Question: I am having a performance issue when inserting some data in a mysql table.
The table has a bunch of columns, let's say DATE,A,B,C,D,E,F where DATE,A,B,C,D,E is the primary key. Every day, I insert 70k rows in that table (with a different date), and this table contains 18 million rows now. The method I use to insert the rows is just sending 70k INSERT queries.
The problem I am having is that the queries started to take a lot more time than they used to. Going from a few minutes to a few hours. I profiled the inserts and this is the charts I got:

A few strange facts:
1. Most queries take less than 2 ms to execute
2. The speed of slow queries increases linearly with the number of rows in the table for that date
3. This behavior only happens at night, after a bunch of processes have happened on the database. Inserting during the day is fast, so is weekends
4. The overall speed doesn't depend on what else is running on the database, in fact, nothing else is running on the database when this happens
5. There is nothing in the query that can explain that a query is fast or no, the fast ones are very similar to the slow one, and from one day to another are not the same set.
6. the behavior does not change from one day to the next.
Any idea what could cause this?
** Edit ** the columns in the index are in the following order:
'''
DATE NOT NULL,
DATE NOT NULL,
VARCHAR (10) NOT NULL,
VARCHAR (45) NOT NULL,
VARCHAR (45) NOT NULL,
VARCHAR (3) NOT NULL,
VARCHAR (45) NOT NULL,
DOUBLE NOT NULL,
VARCHAR (10) NOT NULL,
VARCHAR (45) NOT NULL,
VARCHAR (45) NOT NULL,
VARCHAR (45) NOT NULL,
'''
The Dates are either the same as today, or left empty, the double is always the same number (no clue who designed this table)
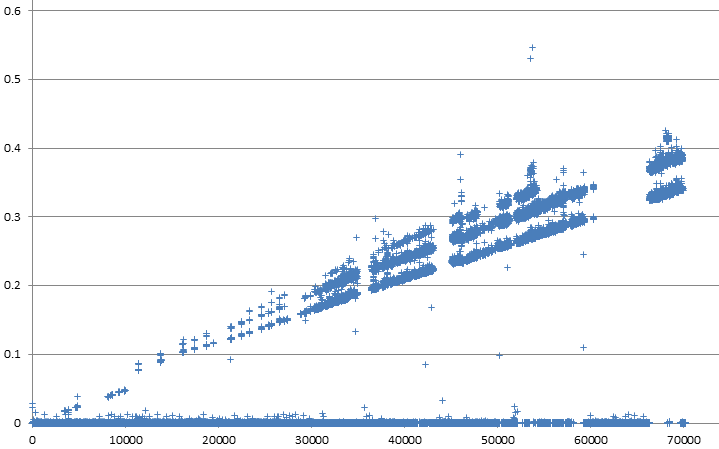
Answer: The short explanation is that you have an index that is non-incremental within the scope of a single day. Non-incremental indices are generally slower to insert/update because they will more often require rebalancing the index tree, and to a greater extent, than an incremental index.
To explain this further - assume the following schema:
'''
a (int) | b (varchar)
'''
And the index is '(a, b)'
Now we insert:
'''
1, 'foo'
2, 'bar'
3, 'baz'
'''
This will be quite fast because the index will append on each insert. Now lets try the following:
'''
100, 'foo'
100, 'bar'
100, 'baz'
'''
This won't quite be as fast since 'bar' needs to be inserted before 'foo', and 'baz' needs to insert between the other 2. This often requires the index to rewrite the tree to accomodate, and this 'rebalancing' act takes some time. The larger the components involved in the rebalancing (in this case, the subset where a=100), the more time it will take. Note that this rebalancing activity will only occur and , but not necessarily on each insert. This is because the tree will usually leave some room within the leaves for expansion. When the leaves runs out of room, it knows that it's time to rebalance.
In your case, since your index is primarily based on the current date, you are constantly rebalancing your tree within the scope of the single day. Each day starts a new scope, and as such starts rebalancing within that day's scope. Initially this involves just a bit of rebalancing, but this will grow as your scope of existing entries for the day increases. The cycle starts over as you start a new day, which is the result you are seeing.
That this is happening to the primary key may make matters even worse, since instead of shifting some index pointers around, entire rows of data may need to be shifted to accommodate the new entry. (This last point assumes that MyISAM clustering is performed on the primary key, a point that I haven't gotten clarification on to this day, although anectodal evidence does seem to support this. For example, see <URL>